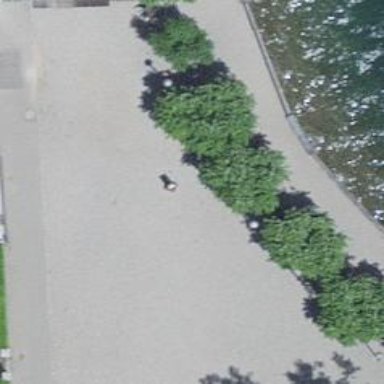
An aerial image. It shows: Bench for seating.